Aerial crown-view tile of a tropical tree (Barro Colorado Island, Panama), acquired 20241216:
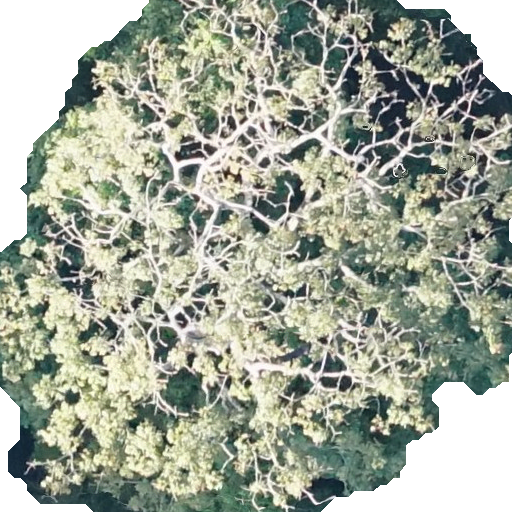
Species: Pseudobombax septenatum
GBIF accepted scientific name: Pseudobombax septenatum
Crown area: 356.3 m²